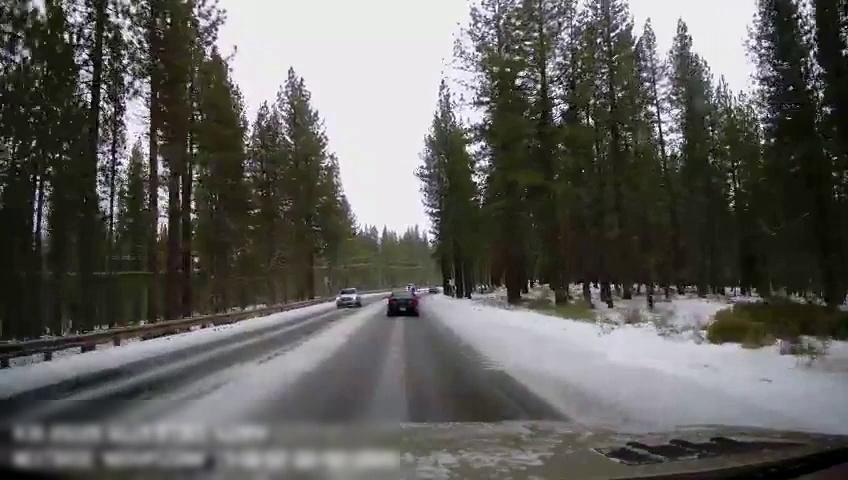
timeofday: Day
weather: Snowy
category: Drivable Space
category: Vehicles | SUV
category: Vehicles | SUV
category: Vehicles | Car
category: Vehicles | Car